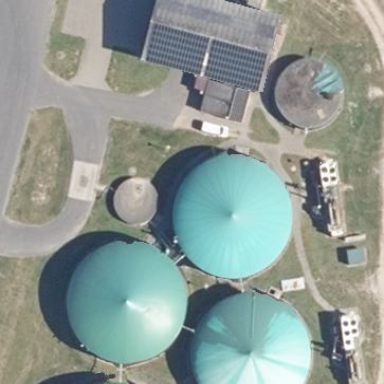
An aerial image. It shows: Storage tank with man-made structure.